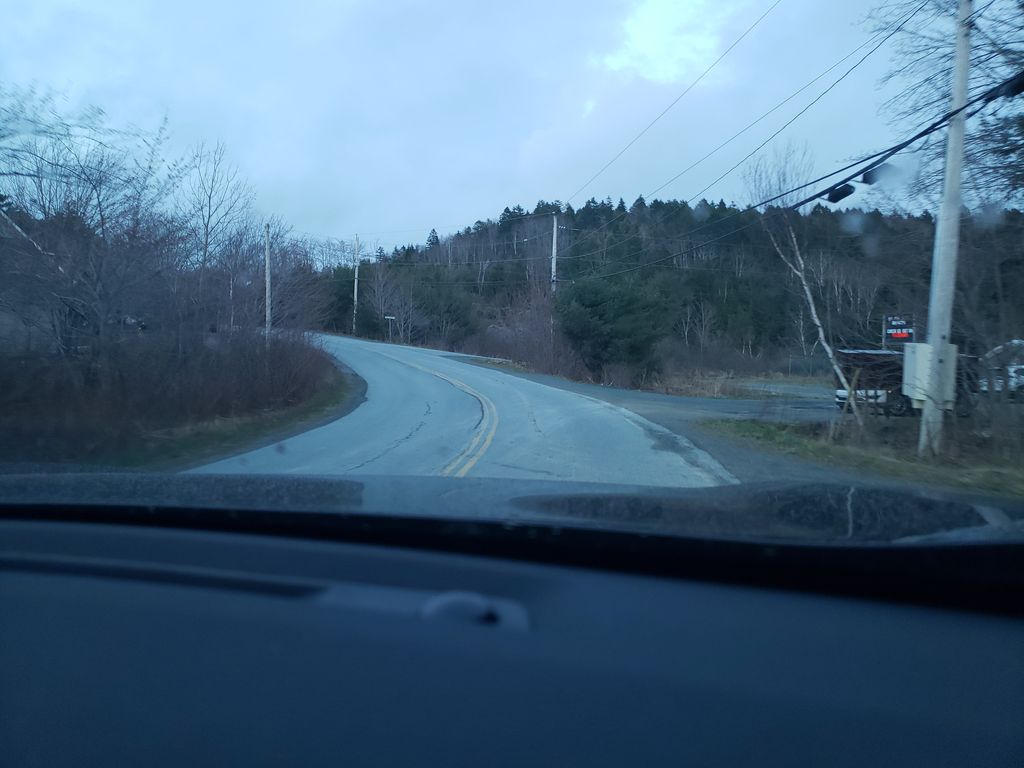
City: halifax